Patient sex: F
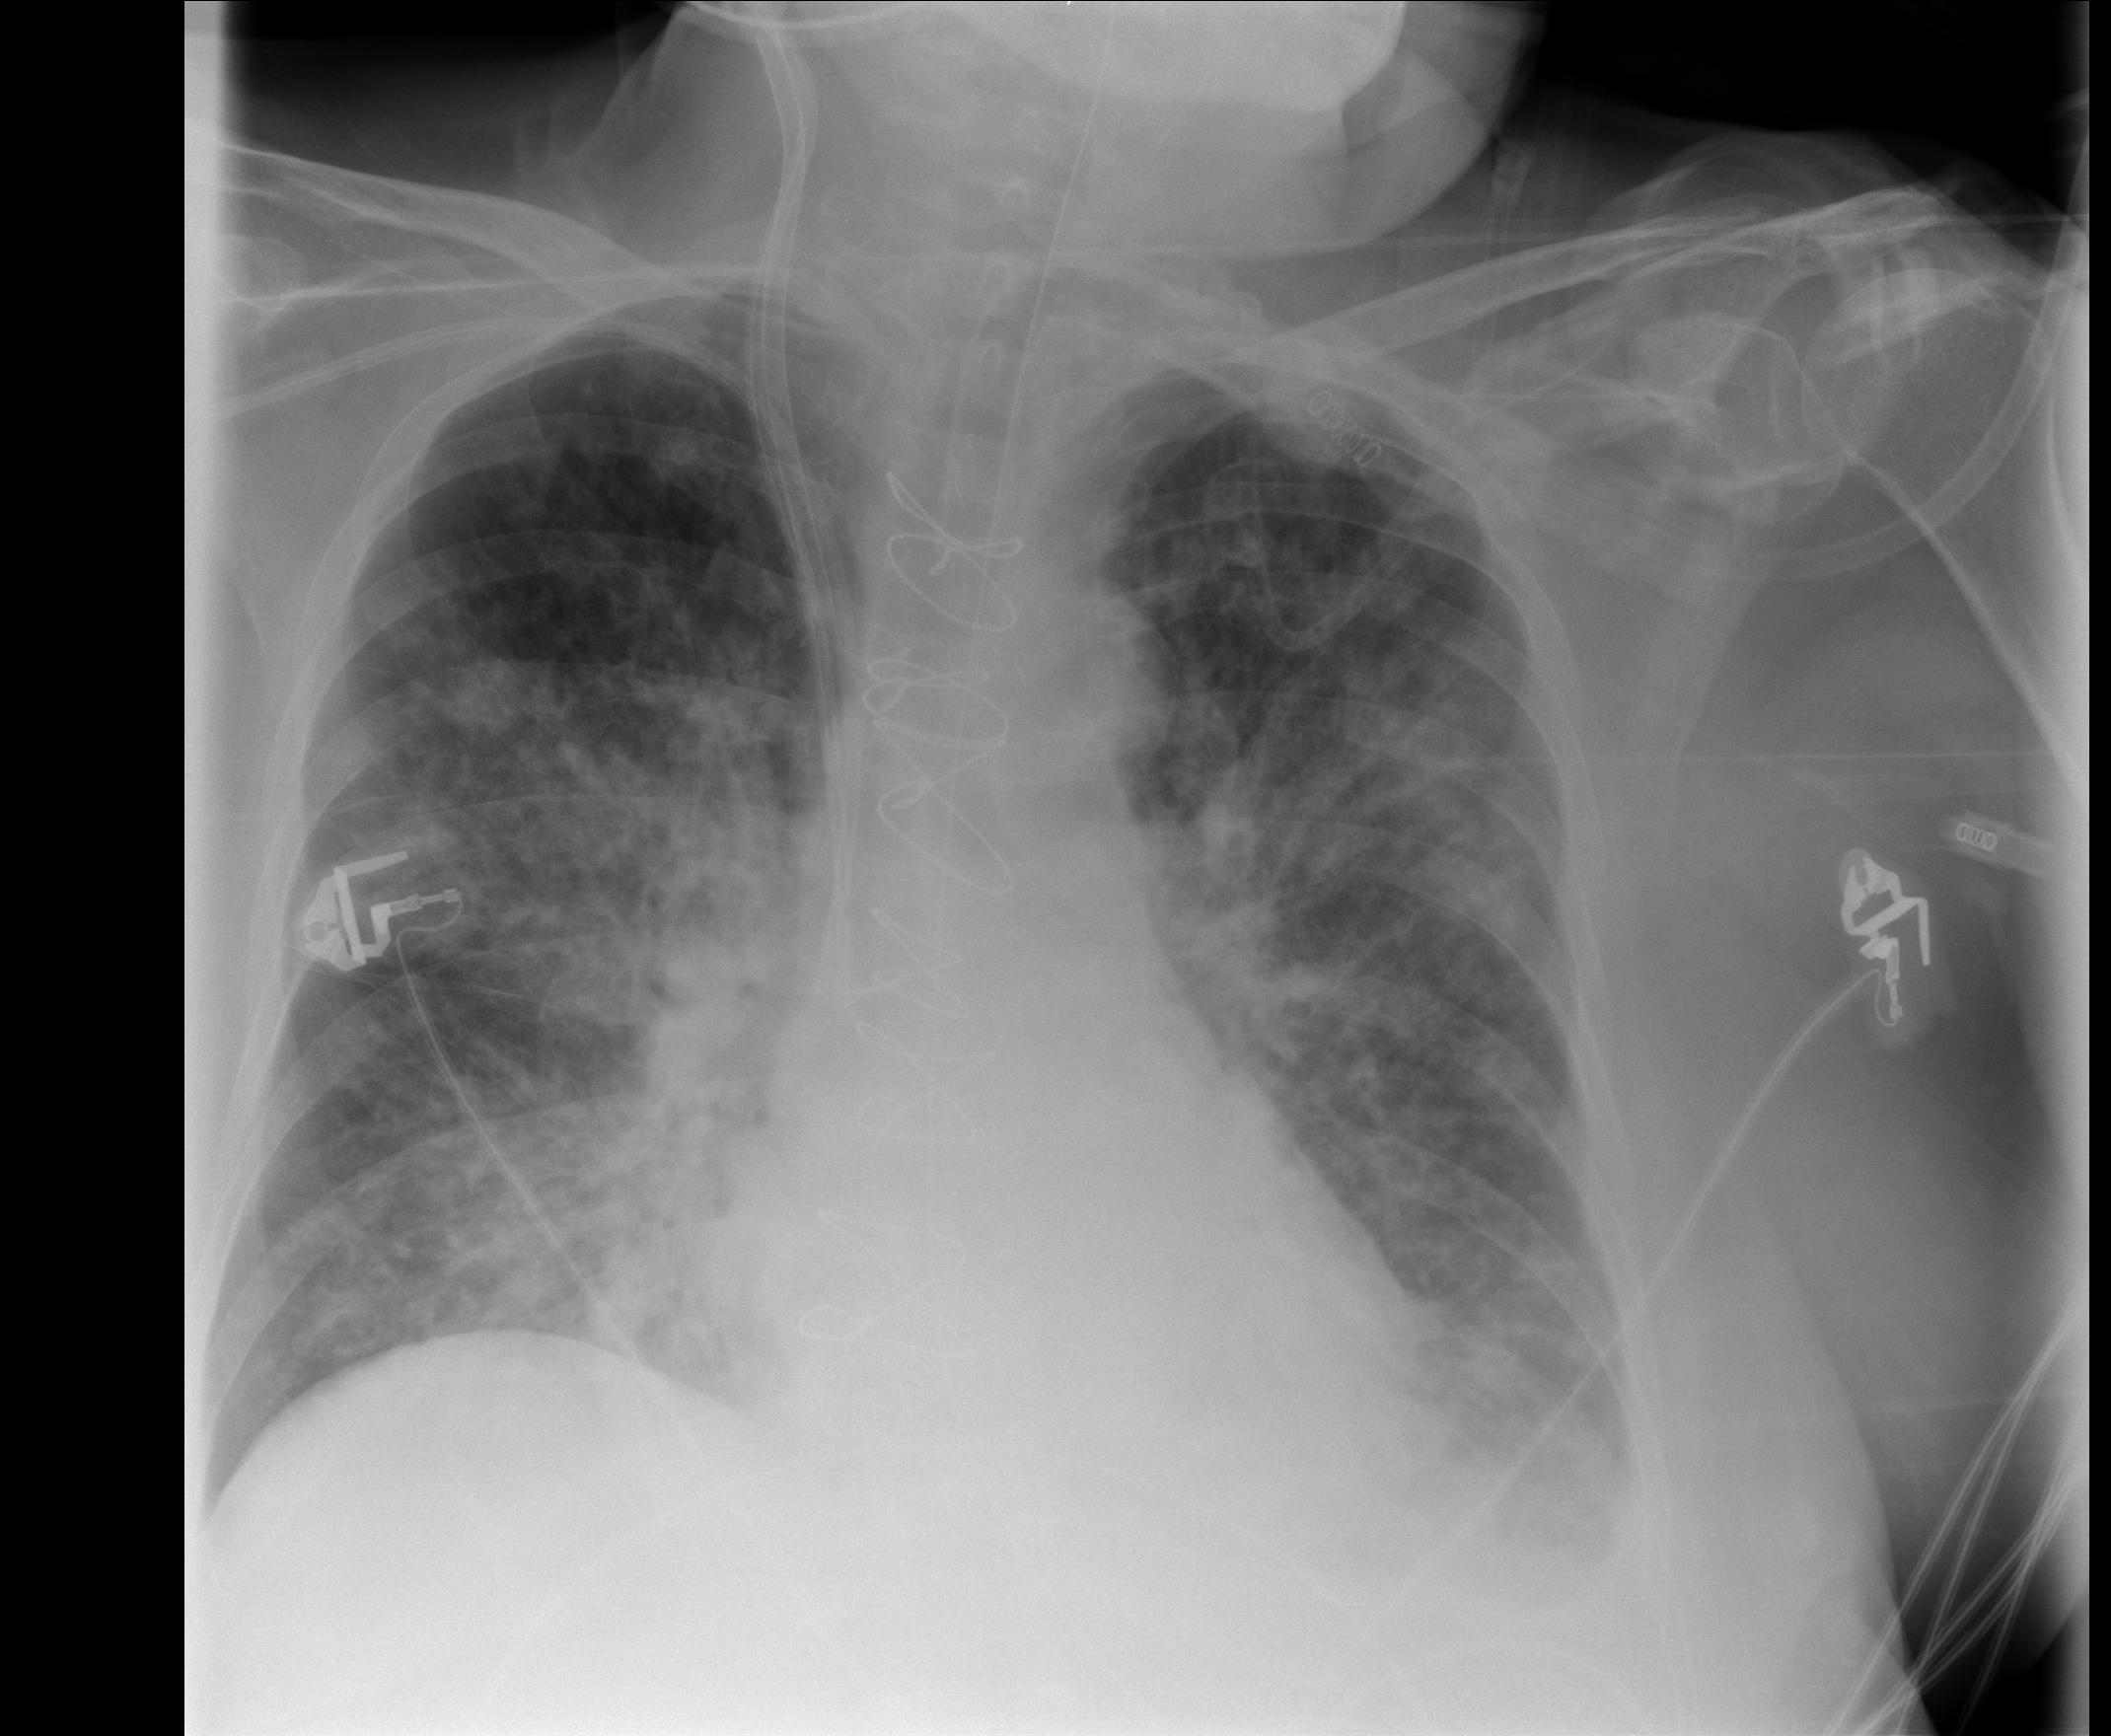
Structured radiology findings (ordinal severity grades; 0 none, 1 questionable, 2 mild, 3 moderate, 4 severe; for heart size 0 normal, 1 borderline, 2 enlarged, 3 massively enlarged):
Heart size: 0
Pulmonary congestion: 1
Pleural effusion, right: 0
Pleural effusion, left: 2
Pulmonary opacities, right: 3
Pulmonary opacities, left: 3
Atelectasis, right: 2
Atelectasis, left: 2